Aerial crown-view tile of a tropical tree (Barro Colorado Island, Panama), acquired 20240611:
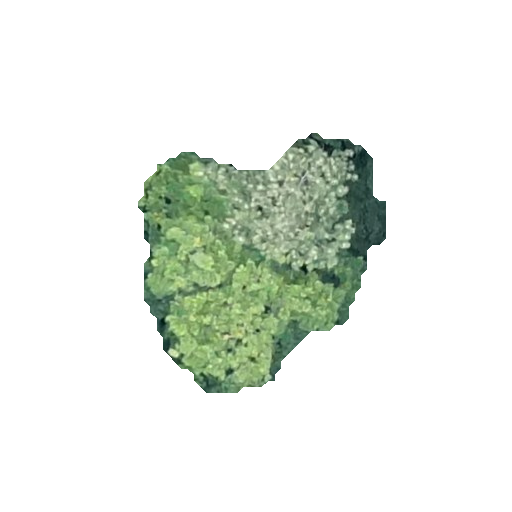
Species: Simarouba amara
GBIF accepted scientific name: Simarouba amara
Crown area: 70.121 m²